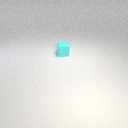
small cyan rubber cube